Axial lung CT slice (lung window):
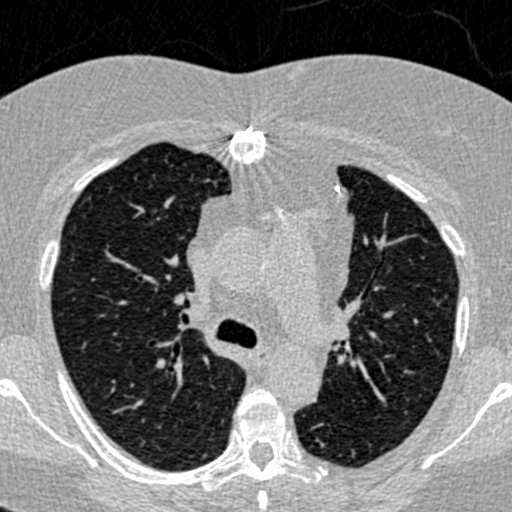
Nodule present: no